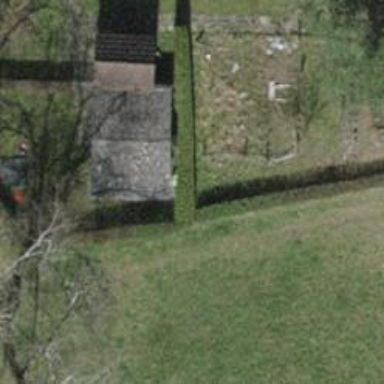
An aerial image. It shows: Hedge barrier.